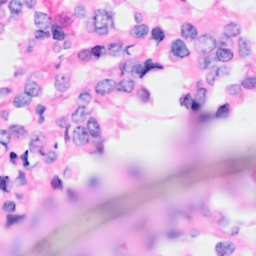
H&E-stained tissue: Breast